Field crop: tomato
Growth stage: 1
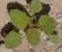
Species: solanum